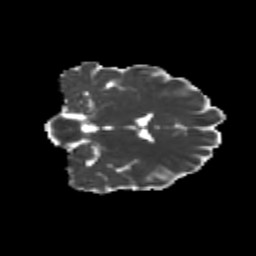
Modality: MD
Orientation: coronal
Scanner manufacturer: siemens
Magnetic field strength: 3 T
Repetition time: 9.2 s
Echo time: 0.084 s